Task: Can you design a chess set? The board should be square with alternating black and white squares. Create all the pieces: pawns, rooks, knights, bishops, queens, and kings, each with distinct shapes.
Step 1468:
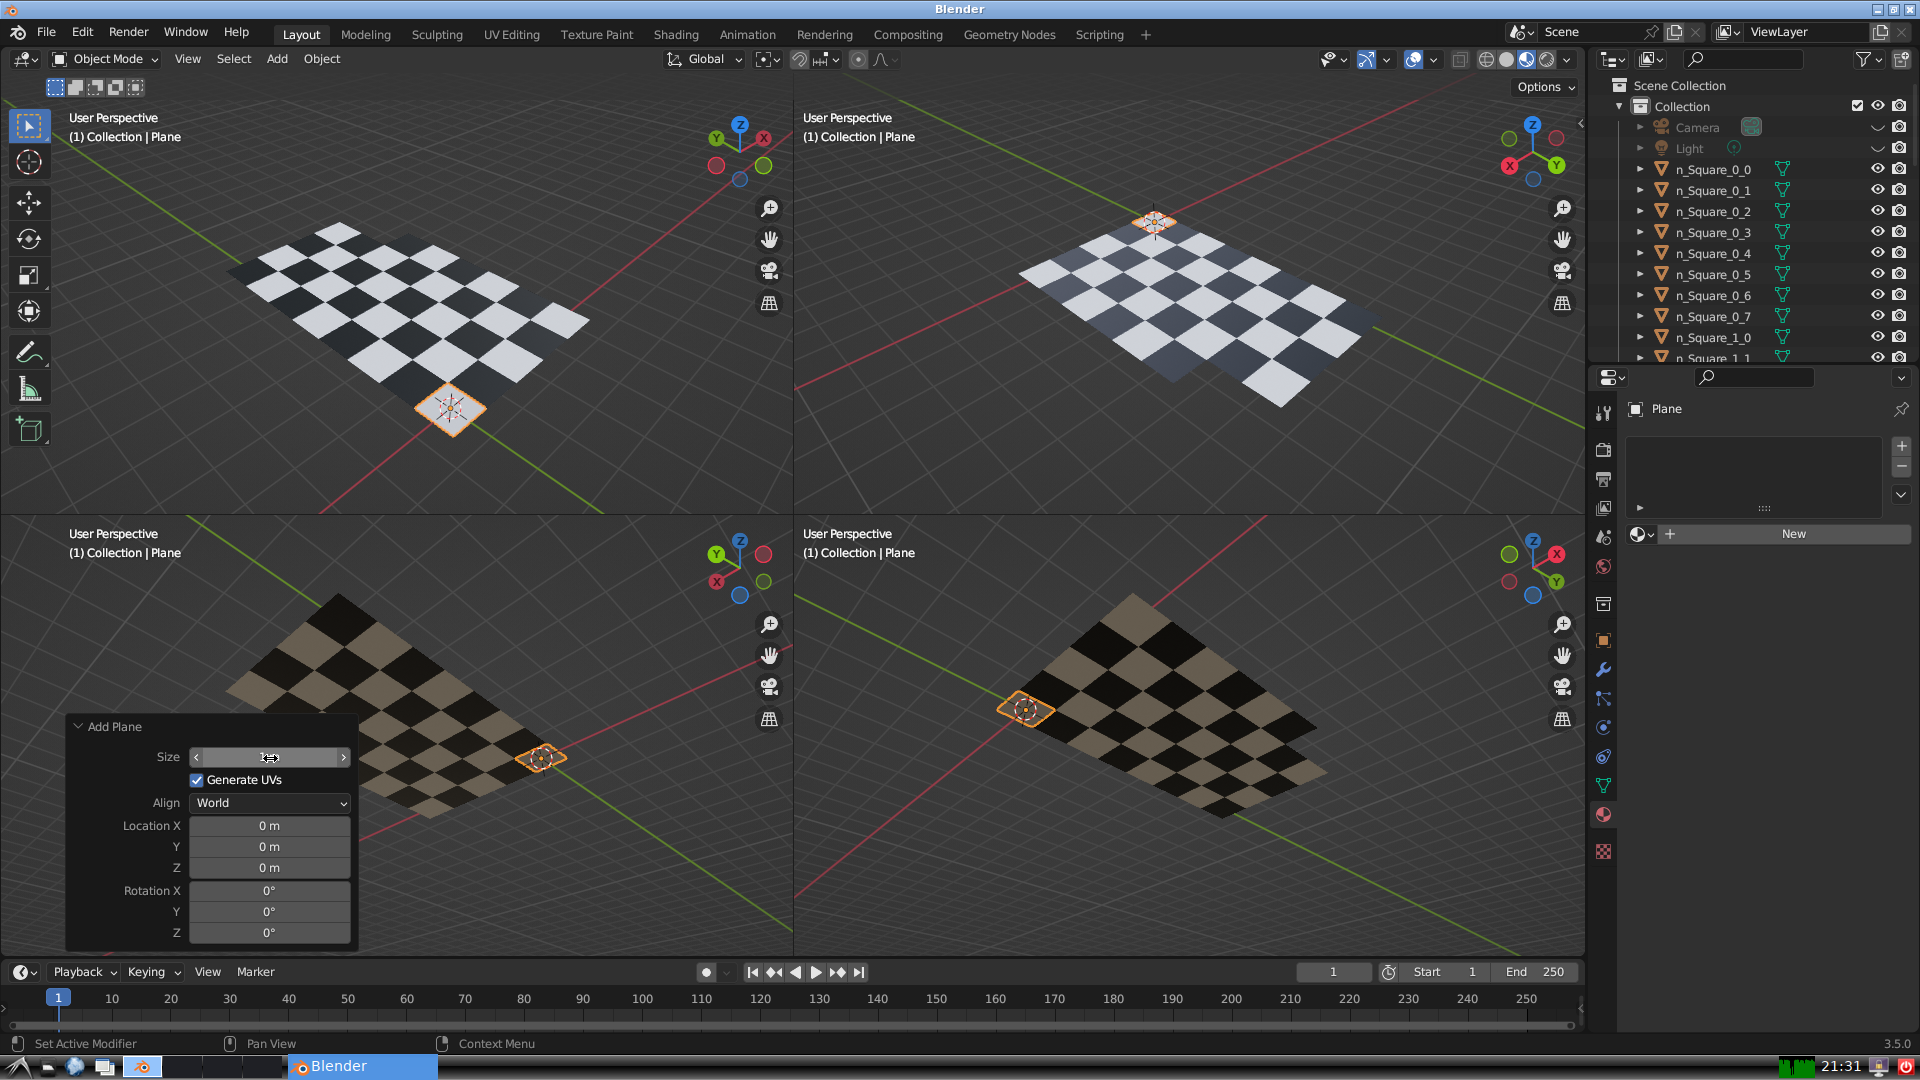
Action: {"mouse_move": [960, 540]}